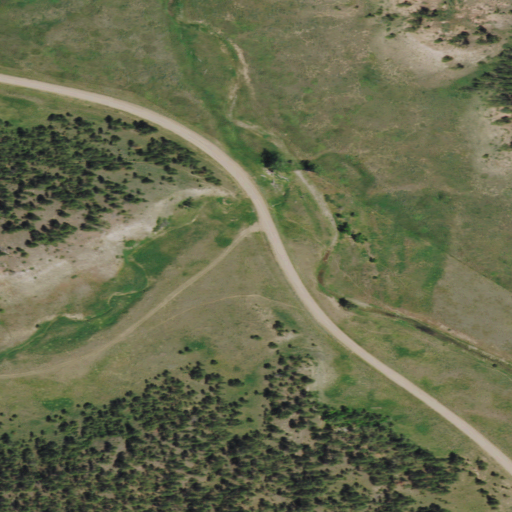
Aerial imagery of valley in Montana named Stocker Draw containing shrub, evergreen forest, and grassland